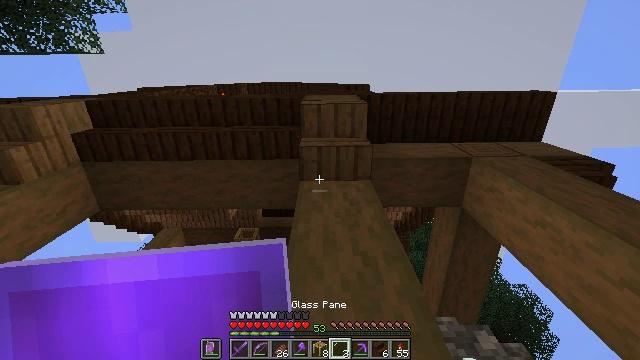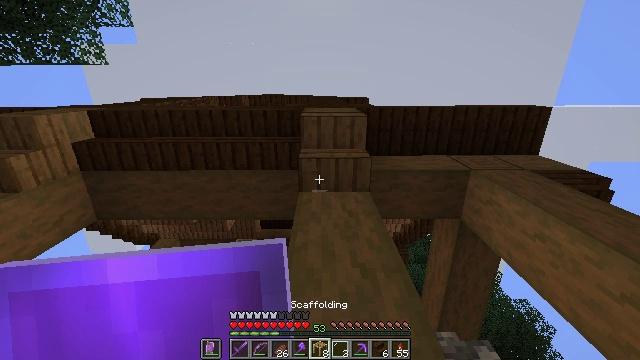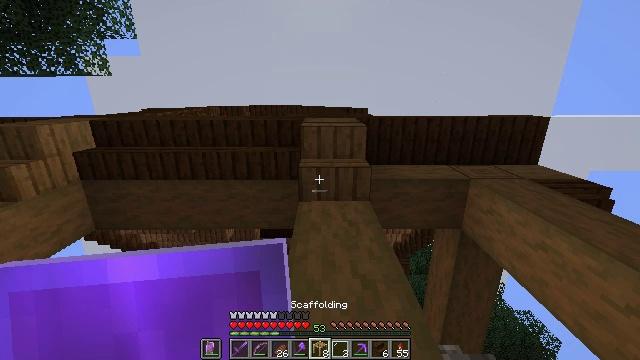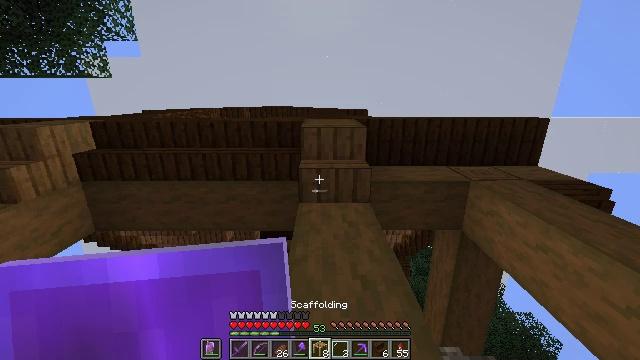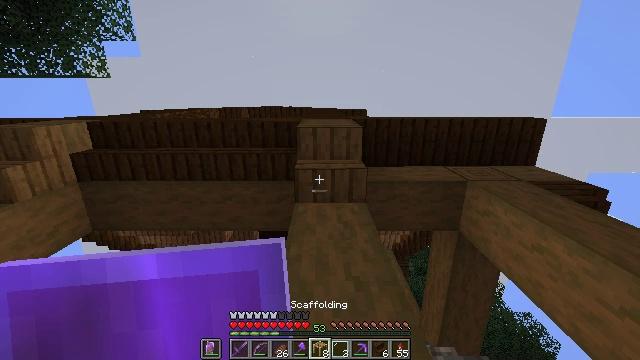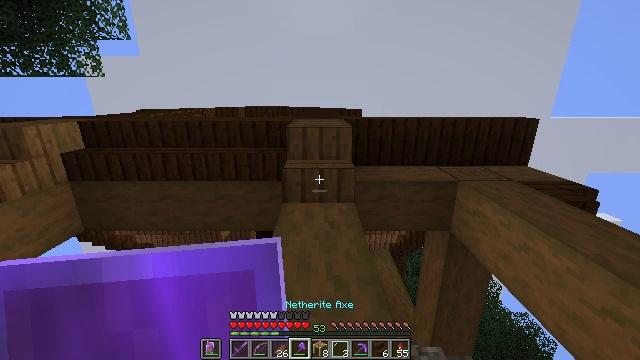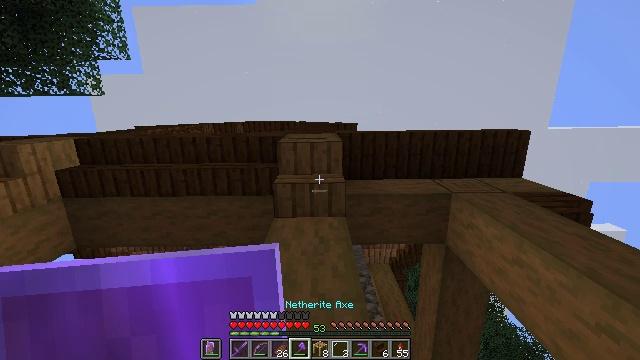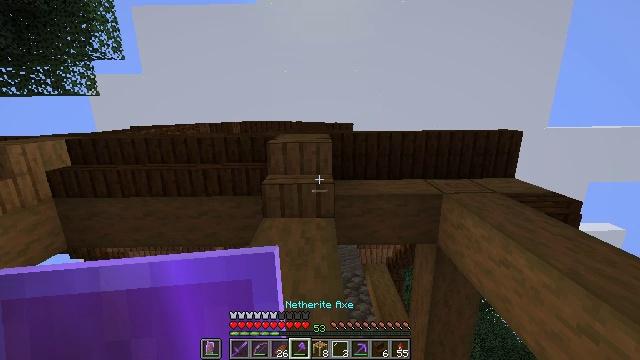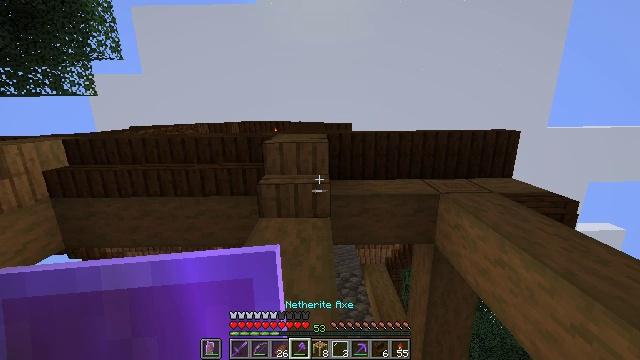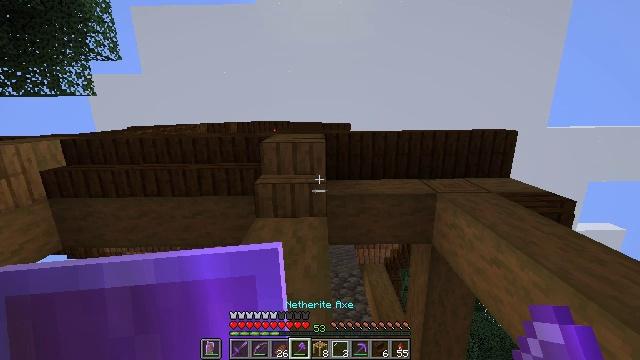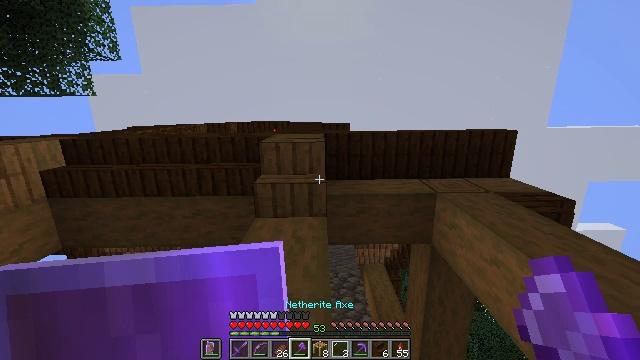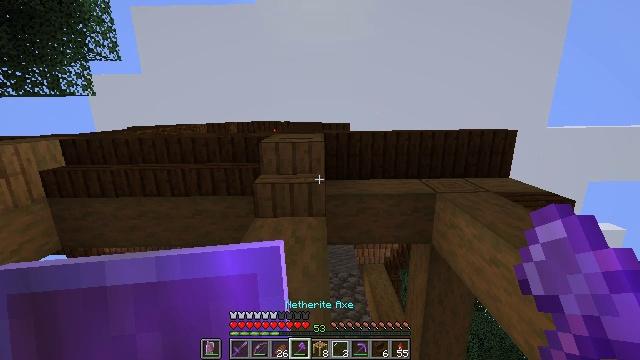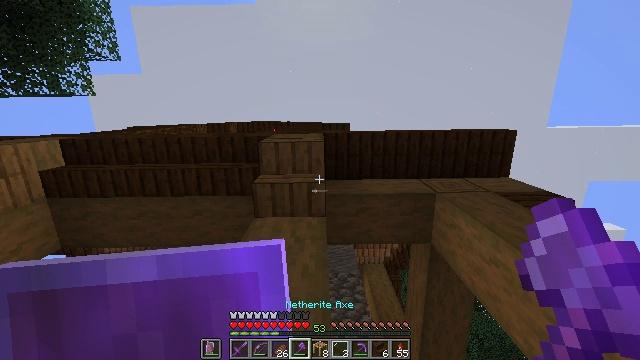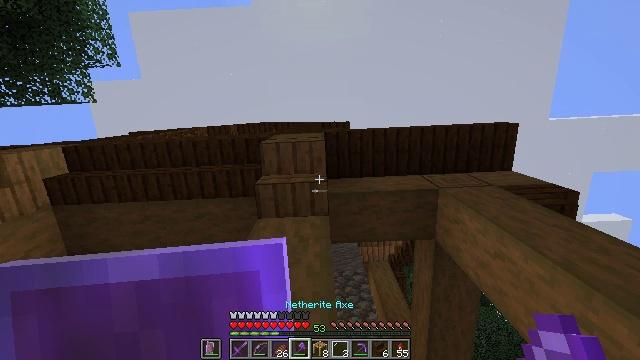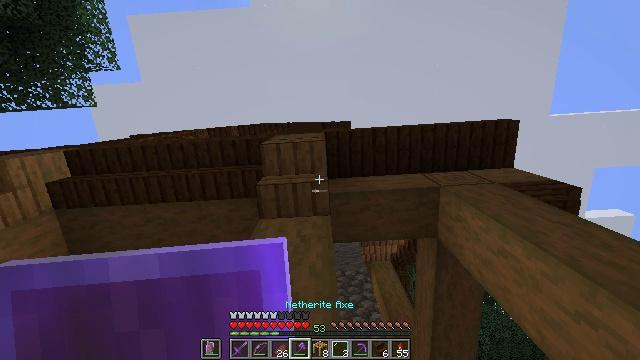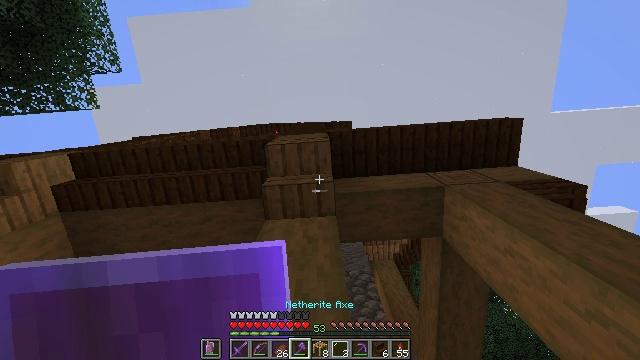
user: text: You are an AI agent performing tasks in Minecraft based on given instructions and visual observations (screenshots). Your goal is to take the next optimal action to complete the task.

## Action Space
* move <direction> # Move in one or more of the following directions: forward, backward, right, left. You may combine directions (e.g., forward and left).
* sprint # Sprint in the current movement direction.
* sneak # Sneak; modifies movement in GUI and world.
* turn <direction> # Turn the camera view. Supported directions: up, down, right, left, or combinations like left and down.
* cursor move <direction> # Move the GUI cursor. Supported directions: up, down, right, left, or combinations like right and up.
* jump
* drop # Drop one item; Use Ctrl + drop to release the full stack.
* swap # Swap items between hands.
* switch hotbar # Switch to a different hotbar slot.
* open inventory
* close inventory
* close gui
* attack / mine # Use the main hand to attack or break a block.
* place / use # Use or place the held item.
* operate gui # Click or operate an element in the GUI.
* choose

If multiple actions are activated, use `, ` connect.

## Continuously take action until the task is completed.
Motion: motion action
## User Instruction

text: Collect spruce stairs from a structure.
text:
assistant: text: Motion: turn up
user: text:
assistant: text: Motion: turn up
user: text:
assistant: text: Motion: no_op
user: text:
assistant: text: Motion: move right
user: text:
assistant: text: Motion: move right
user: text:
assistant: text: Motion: move right, turn up
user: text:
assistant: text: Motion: no_op
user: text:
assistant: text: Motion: no_op
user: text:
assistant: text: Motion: no_op
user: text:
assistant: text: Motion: no_op
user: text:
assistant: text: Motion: no_op
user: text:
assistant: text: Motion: no_op
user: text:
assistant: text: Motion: turn left
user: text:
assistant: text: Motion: no_op
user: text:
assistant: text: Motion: move left
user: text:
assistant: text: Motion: move left
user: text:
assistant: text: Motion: move left
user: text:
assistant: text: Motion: no_op
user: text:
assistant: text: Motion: turn right
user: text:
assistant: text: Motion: turn right
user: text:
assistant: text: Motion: turn right
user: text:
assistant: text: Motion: turn right, attack / mine
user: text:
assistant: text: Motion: attack / mine
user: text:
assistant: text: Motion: attack / mine
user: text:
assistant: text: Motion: attack / mine
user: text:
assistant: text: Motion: attack / mine
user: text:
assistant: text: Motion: attack / mine
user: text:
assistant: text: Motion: move forward
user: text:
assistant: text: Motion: move forward
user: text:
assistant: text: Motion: move forward